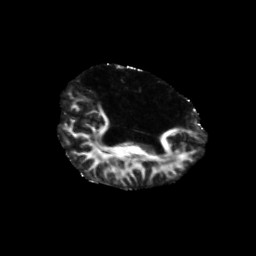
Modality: FA
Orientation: axial
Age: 48
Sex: male
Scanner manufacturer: siemens
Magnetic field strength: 3 T
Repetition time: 5.47 s
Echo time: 0.0854 s